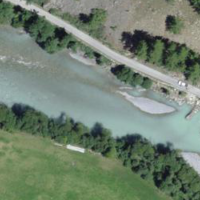
EUNIS habitat code: 24
Species observed at this site:
Sambucus racemosa